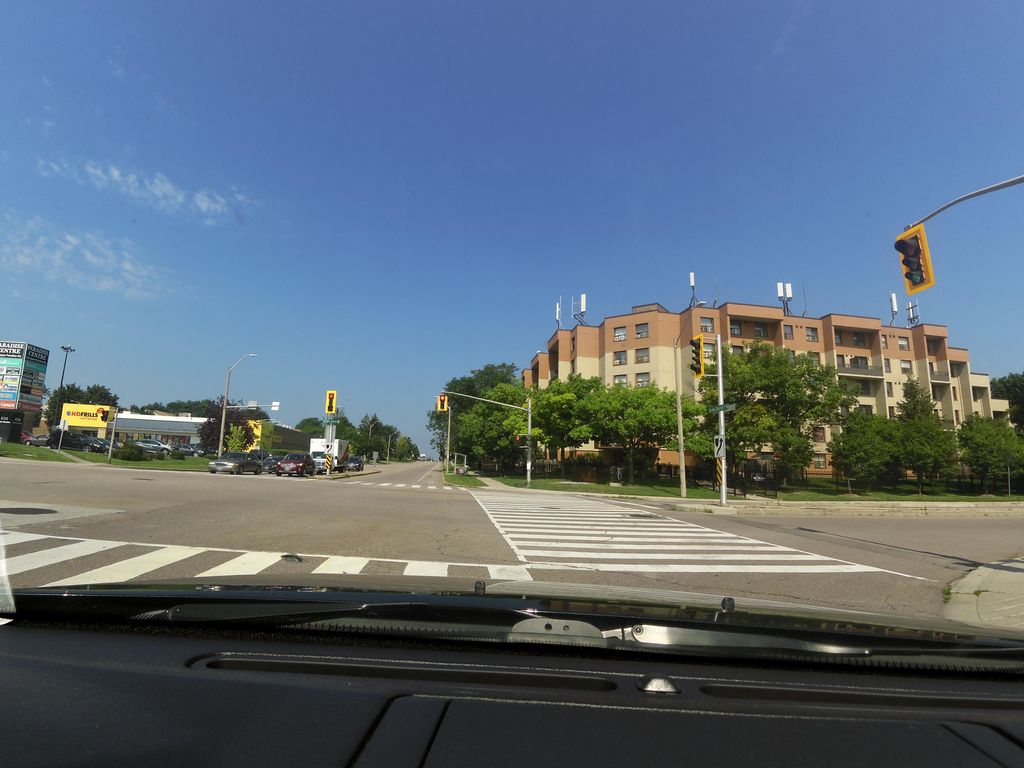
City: hamilton